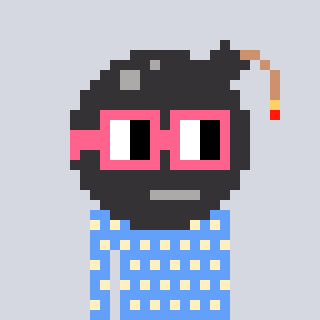
a pixel art character with square pink glasses, a bomb-shaped head and a blue-colored body on a cool background